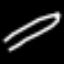
Label: pencil